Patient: sex M, age 36
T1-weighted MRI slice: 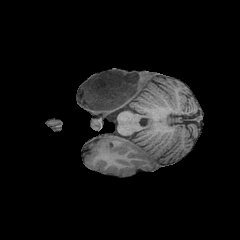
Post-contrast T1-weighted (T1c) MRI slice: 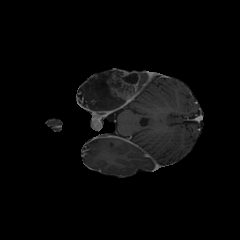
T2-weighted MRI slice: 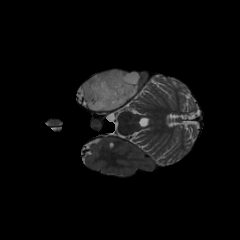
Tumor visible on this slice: yes
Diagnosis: Astrocytoma, IDH-mutant
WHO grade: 4